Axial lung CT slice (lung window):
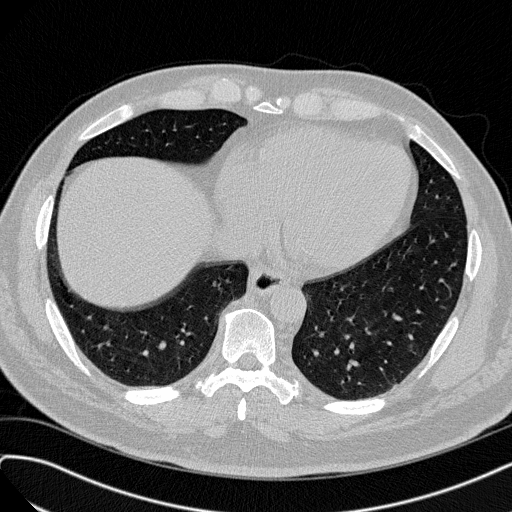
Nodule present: no